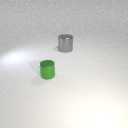
large gray metal cylinder to the right of small green metal cylinder